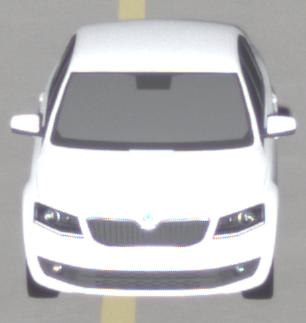
Make: Skoda
Model: Octavia 1.2 TSI
Detailed model: Octavia (III) Limousine
Model produced from: 2013/02
Model produced until: 2015/04
Doors: 5
Color: white
Road condition: dry road
Daytime: morning or afternoon
Contrast: high contrast